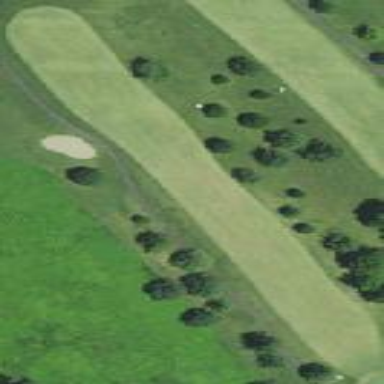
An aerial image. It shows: Grassy area designated as golf fairway.